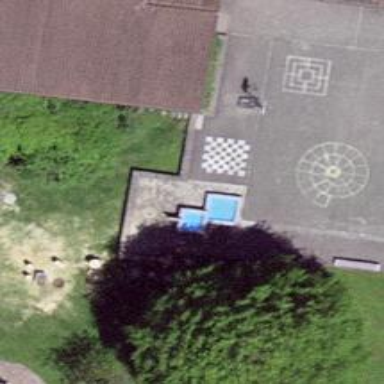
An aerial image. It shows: Decorative fountain.